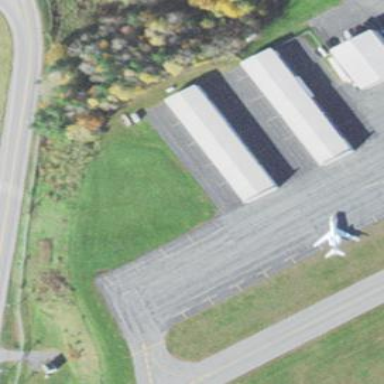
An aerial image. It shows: Commercial building used as airport hangar.